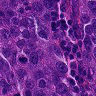
Metastatic tissue present: yes